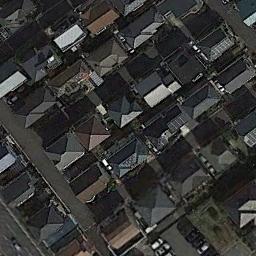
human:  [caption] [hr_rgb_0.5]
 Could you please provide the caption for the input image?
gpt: There are many roads and neatly arranged houses and trees and many vehicles in densely populated areas .

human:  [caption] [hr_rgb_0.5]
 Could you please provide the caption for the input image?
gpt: A dense residential area has lots of houses with different colors of roofs .

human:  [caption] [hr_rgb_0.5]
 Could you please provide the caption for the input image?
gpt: The dense residential is next to the road with some cars .

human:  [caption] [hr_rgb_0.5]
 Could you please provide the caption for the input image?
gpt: There are trees all around the house .

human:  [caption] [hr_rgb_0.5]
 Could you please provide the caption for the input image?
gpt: There are many black buildings on a dense residential area .